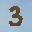
Label: 3